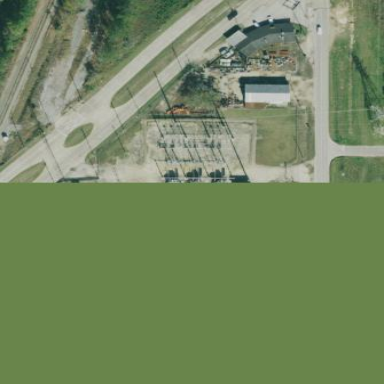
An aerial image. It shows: Outdoor distribution level power substation.